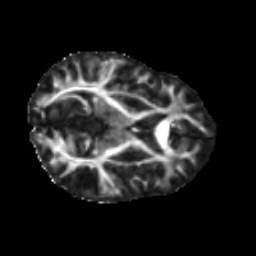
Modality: FA
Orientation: axial
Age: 22
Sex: female
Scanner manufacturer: ge
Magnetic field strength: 3 T
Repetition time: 7.8 s
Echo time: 0.0606 s